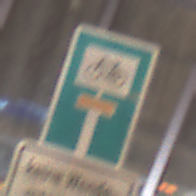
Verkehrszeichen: SackgasseRadverkehrDurchlaessig
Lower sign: HinweisGeaenderteVorfahrtVerkehrsfuehrungVerkehrsregelung3
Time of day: NotSpecified
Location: Indoor (Urban)
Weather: NotSpecified
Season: NotSpecified
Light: Artificial